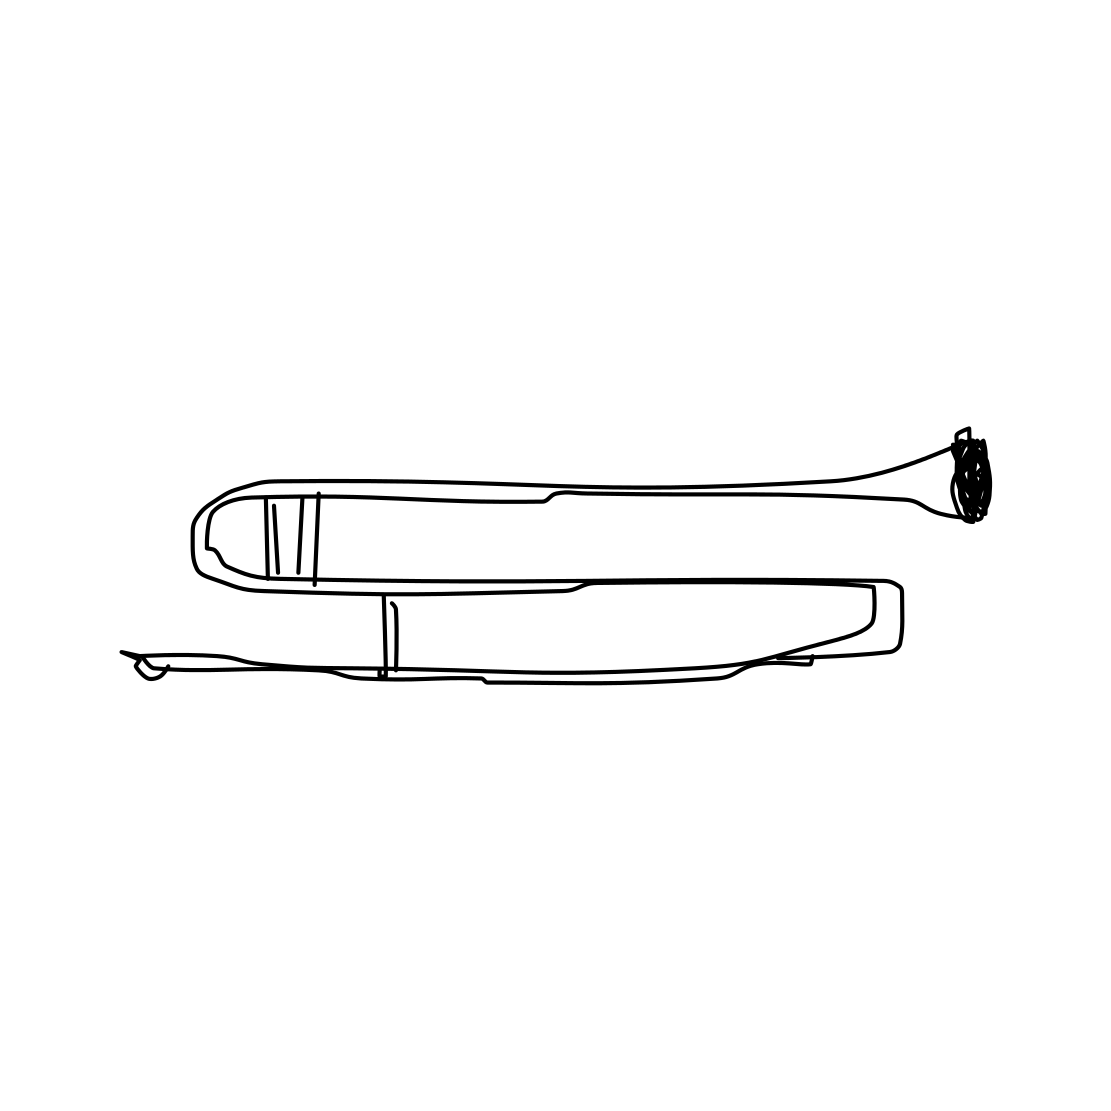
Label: trombone